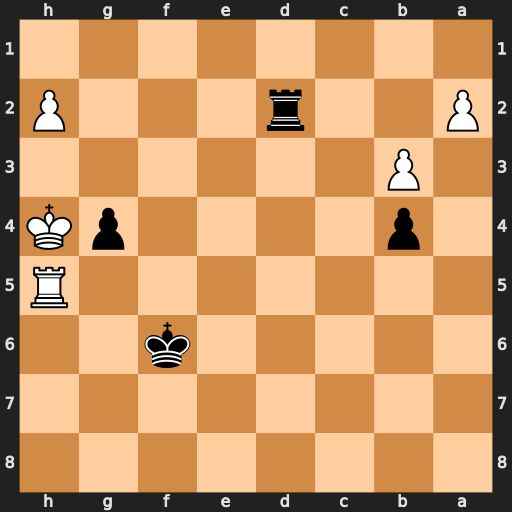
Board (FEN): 8/8/5k2/7R/1p4pK/1P6/P2r3P/8
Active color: b
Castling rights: -
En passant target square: -
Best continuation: Rxh2+ Kxg4 Rxh5